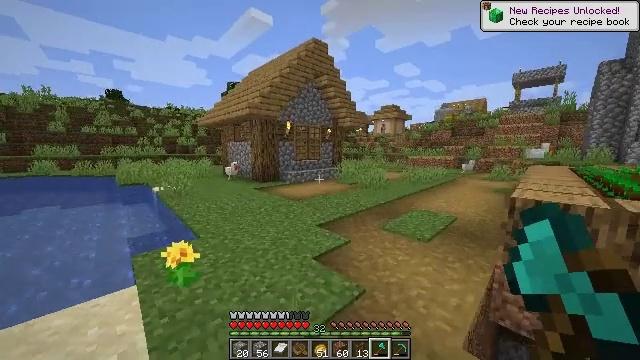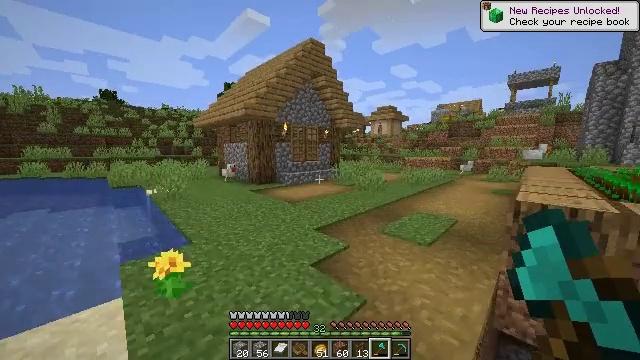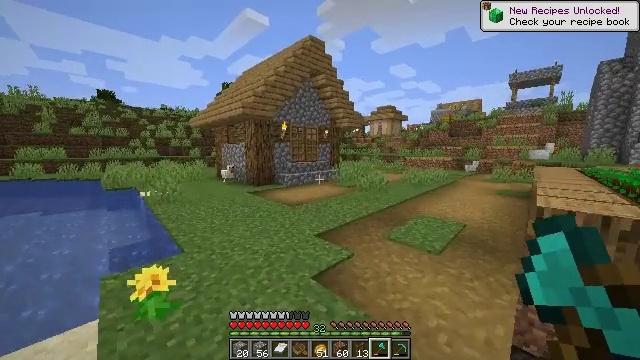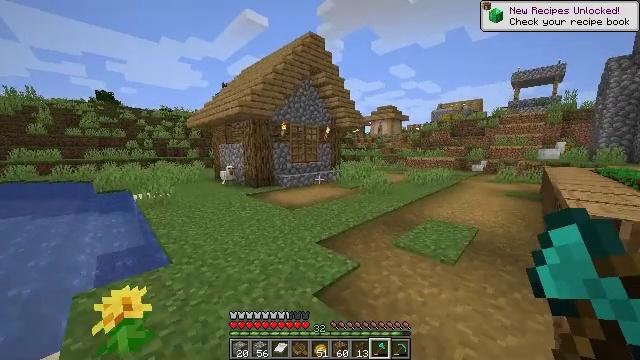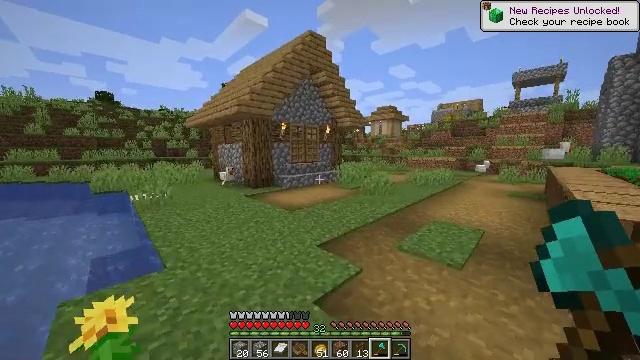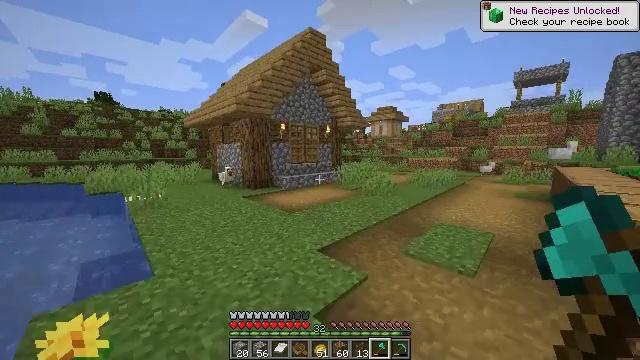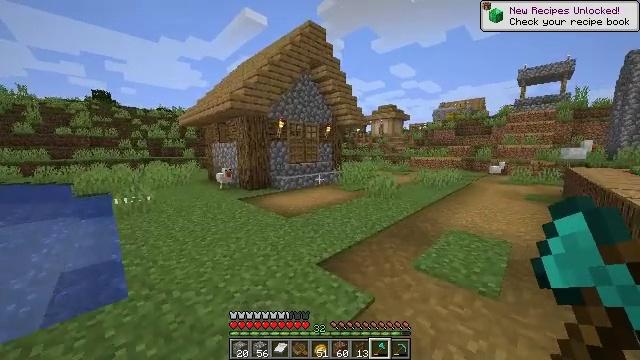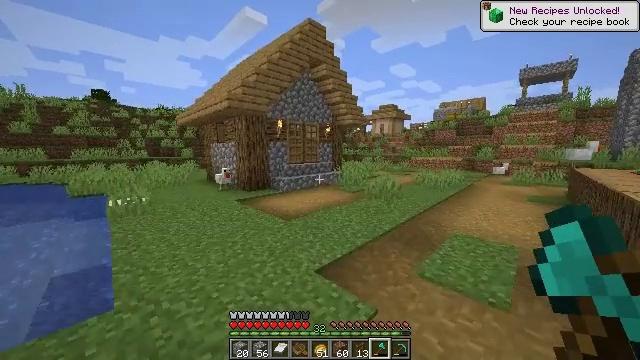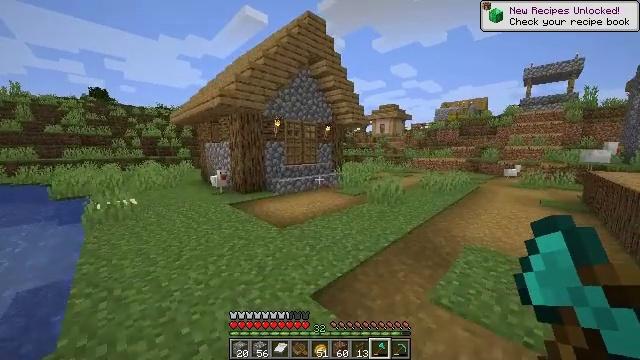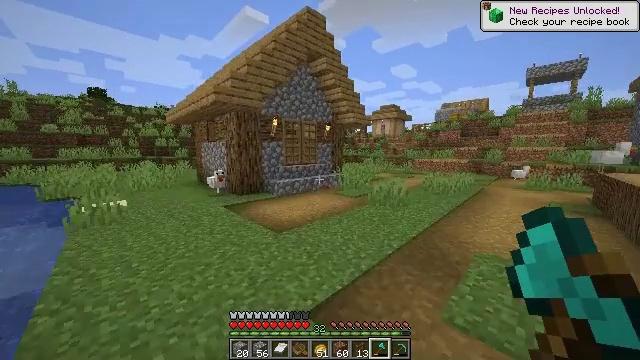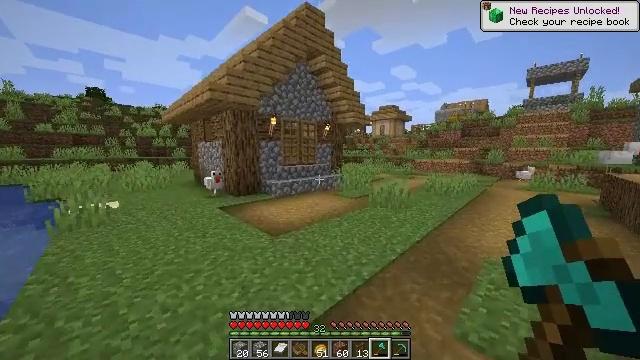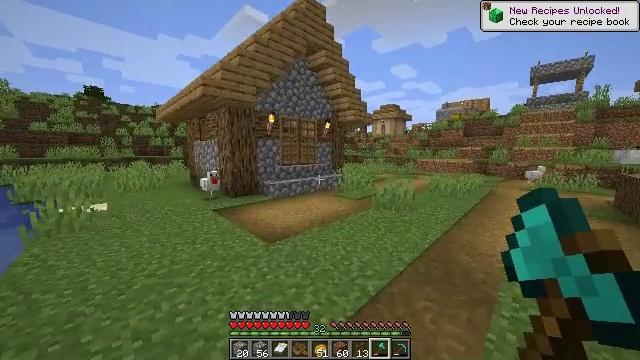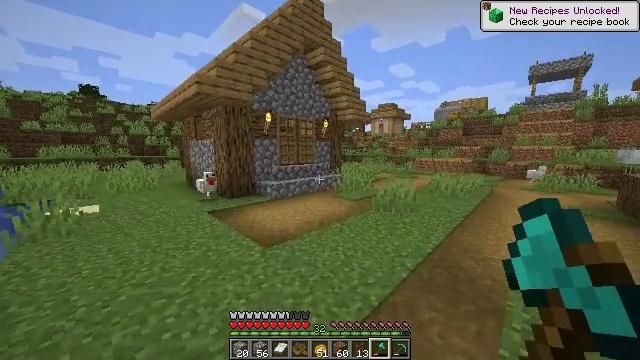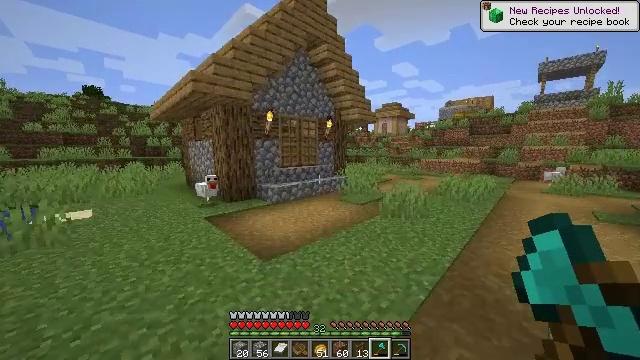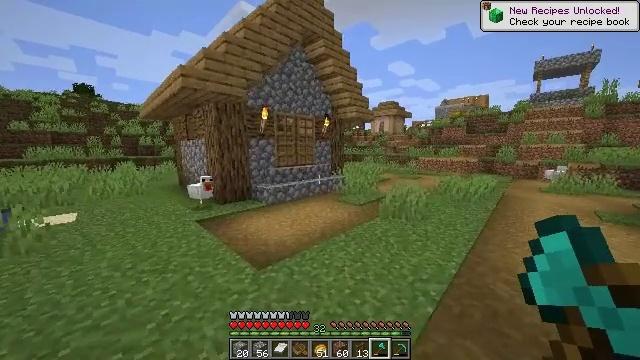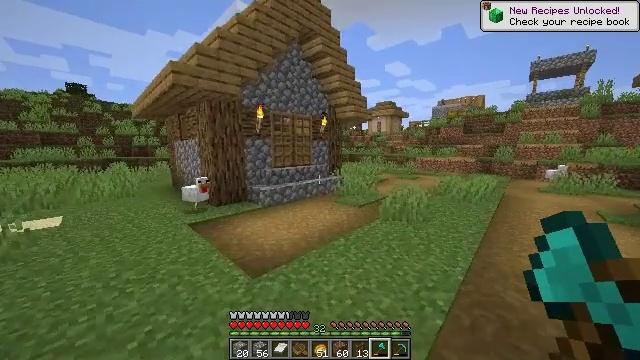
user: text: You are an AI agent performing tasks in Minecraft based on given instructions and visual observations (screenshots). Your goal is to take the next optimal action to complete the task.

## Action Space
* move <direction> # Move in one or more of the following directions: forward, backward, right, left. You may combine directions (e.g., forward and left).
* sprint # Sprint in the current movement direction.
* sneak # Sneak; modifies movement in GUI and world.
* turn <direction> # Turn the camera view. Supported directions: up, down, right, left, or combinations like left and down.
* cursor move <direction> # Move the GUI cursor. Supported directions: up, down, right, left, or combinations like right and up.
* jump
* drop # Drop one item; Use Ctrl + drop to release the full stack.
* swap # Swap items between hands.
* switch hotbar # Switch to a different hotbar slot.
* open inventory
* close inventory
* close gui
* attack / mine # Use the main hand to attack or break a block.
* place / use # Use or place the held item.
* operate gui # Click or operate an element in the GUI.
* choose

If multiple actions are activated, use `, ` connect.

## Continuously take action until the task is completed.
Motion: motion action
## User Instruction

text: Harvest beetroots from the farm.
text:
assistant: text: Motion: move forward
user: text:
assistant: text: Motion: move forward
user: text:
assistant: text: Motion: move forward
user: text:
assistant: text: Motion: move forward
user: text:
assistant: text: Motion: move forward, sprint
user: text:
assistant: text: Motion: move forward, sprint
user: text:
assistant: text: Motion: move forward, sprint
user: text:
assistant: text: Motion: move forward
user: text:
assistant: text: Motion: move forward
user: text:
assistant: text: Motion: move forward
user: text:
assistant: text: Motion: move forward
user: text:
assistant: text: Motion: move forward
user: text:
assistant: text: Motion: move forward
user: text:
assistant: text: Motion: move forward
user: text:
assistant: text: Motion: move forward
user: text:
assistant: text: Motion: move forward
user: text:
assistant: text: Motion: move forward
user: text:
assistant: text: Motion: move forward
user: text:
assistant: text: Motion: move forward
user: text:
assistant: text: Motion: move forward
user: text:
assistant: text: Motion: move forward
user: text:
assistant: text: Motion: move forward
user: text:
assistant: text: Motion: move forward
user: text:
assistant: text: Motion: move forward
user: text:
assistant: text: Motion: move forward
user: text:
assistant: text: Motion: move forward, turn left
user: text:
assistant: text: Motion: move forward, turn left
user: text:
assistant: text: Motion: move forward, turn left
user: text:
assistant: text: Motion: move forward, turn left
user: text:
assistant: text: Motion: move forward, turn left and up